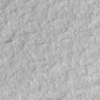
Label: not_dusty